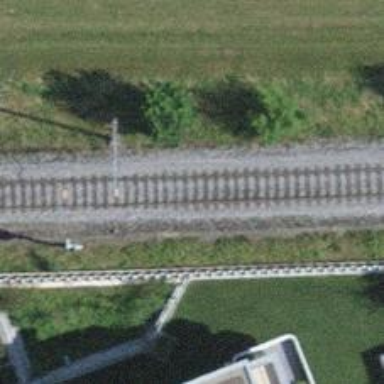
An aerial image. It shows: Single railway track with electrified contact line.